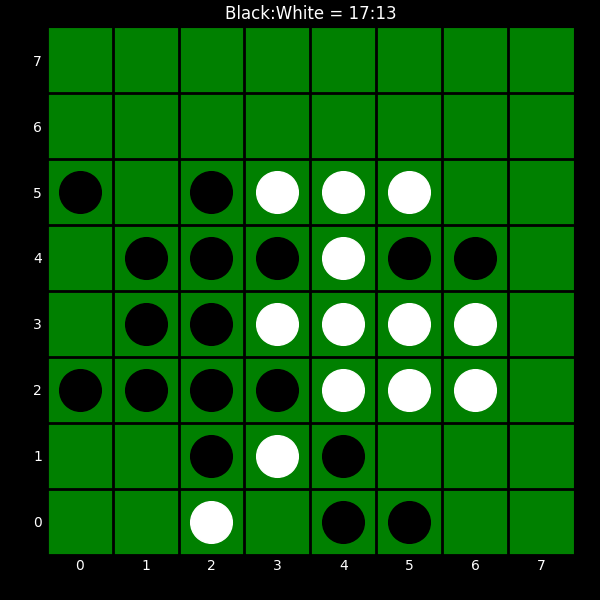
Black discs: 17
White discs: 13